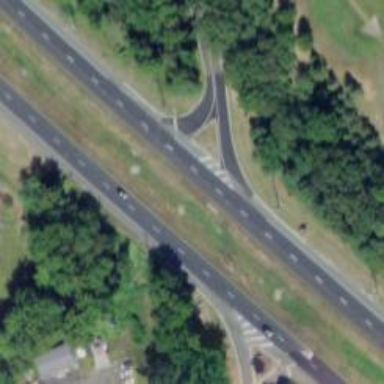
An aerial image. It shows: Trunk link highway.